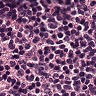
Metastatic tissue present: no